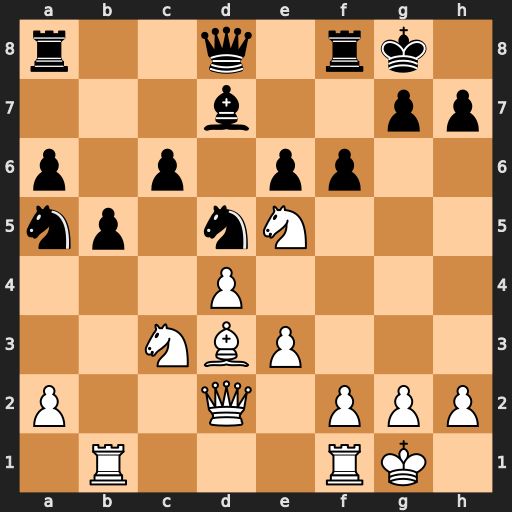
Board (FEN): r2q1rk1/3b2pp/p1p1pp2/np1nN3/3P4/2NBP3/P2Q1PPP/1R3RK1
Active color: w
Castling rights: -
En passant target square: -
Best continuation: Nxd7 Qxd7 Nxd5